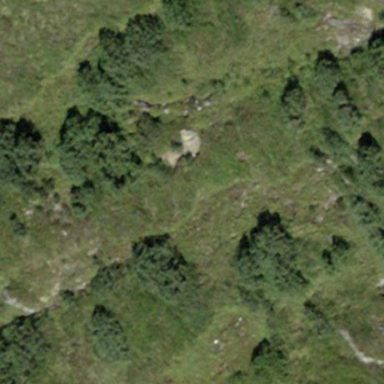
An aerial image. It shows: Patch of scrub vegetation.